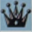
Piece: bQ